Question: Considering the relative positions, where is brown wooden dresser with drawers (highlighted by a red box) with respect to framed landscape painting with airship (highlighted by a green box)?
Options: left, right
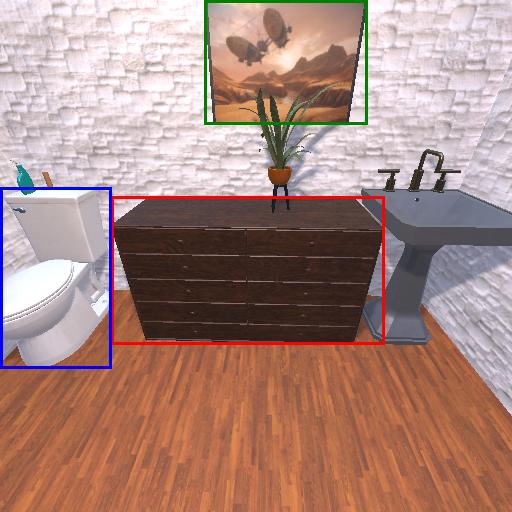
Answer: left